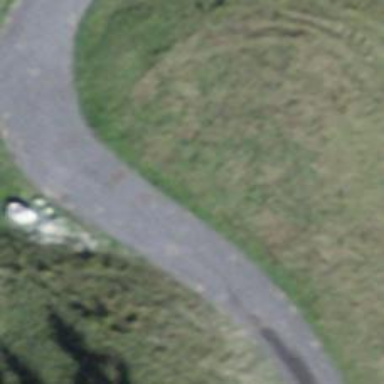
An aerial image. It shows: Well-maintained track road of grade 1.